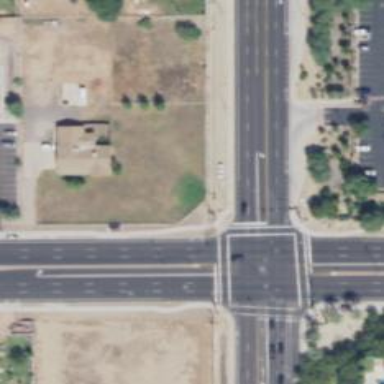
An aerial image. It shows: Marked road crossing.